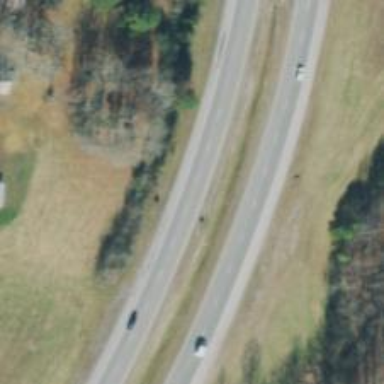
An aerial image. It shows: Trunk highway.